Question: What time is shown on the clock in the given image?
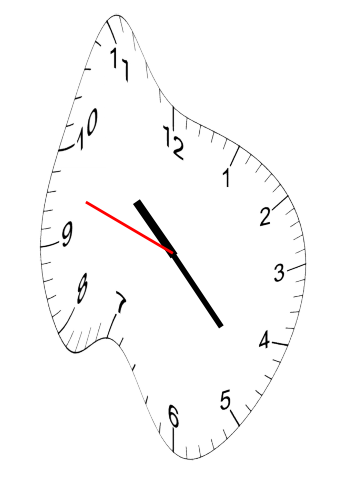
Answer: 10:22:48